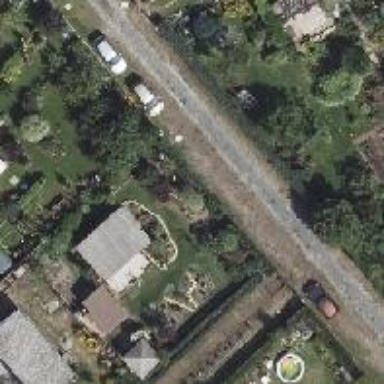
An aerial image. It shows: Service road with compacted grade3 tracktype.